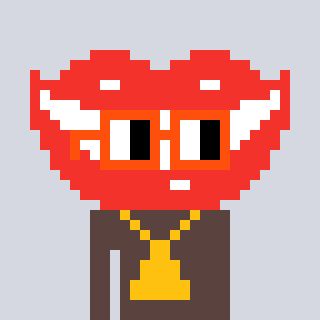
a pixel art character with square orange glasses, a smile-shaped head and a darkbrown-colored body on a cool background